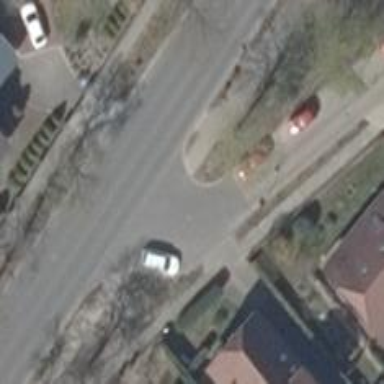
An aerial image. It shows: Tertiary road with asphalt surface and sidewalks on both sides.